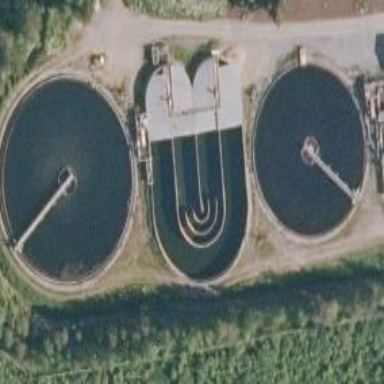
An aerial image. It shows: Wastewater plant.